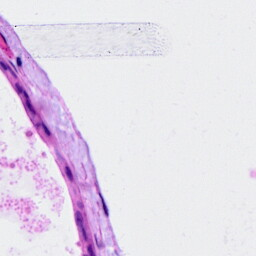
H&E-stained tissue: Ovarian